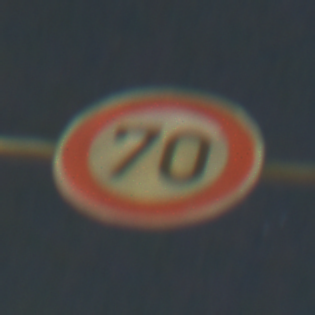
Verkehrszeichen: Geschwindigkeit70
Umgebung: Outdoor, Urban
Tageszeit: Night
Wetter: PartlyCloudy
Licht: Artificial
Jahreszeit: NotSpecified
Kontrast: HighContrast